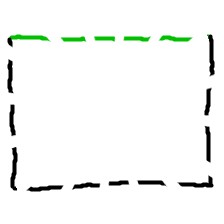
Shape: rectangle